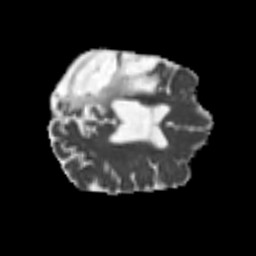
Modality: MD
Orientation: axial
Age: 60
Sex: male
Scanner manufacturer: siemens
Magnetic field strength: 3 T
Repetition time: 4.987 s
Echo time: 0.0792 s